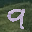
Label: 9